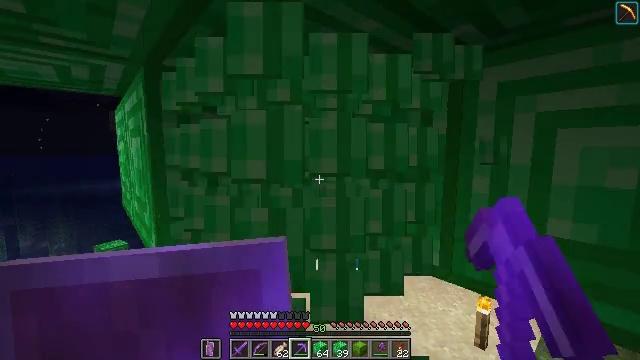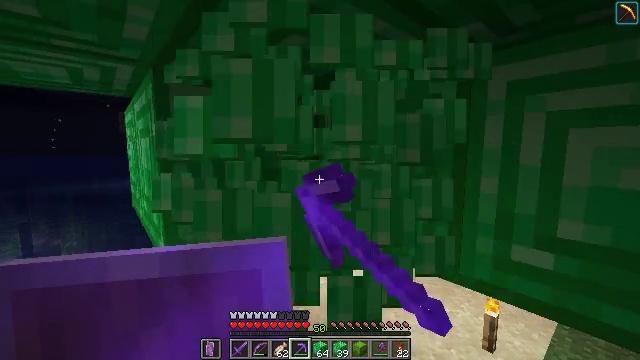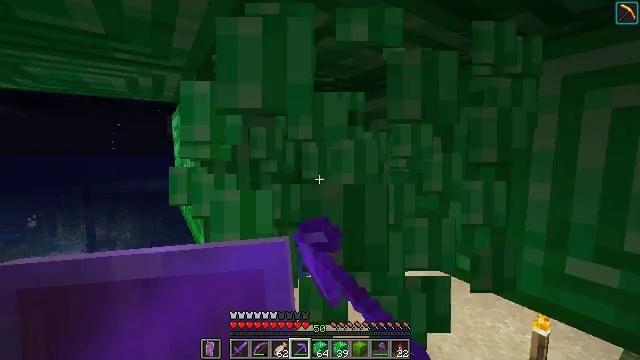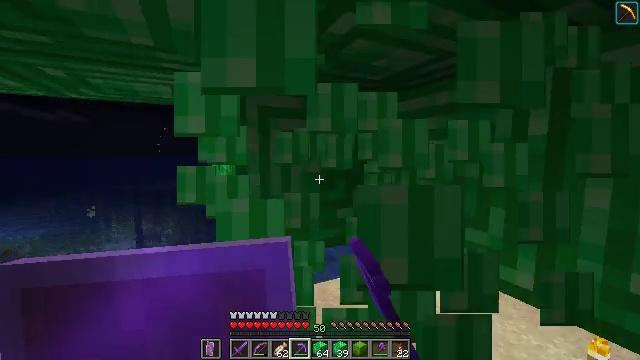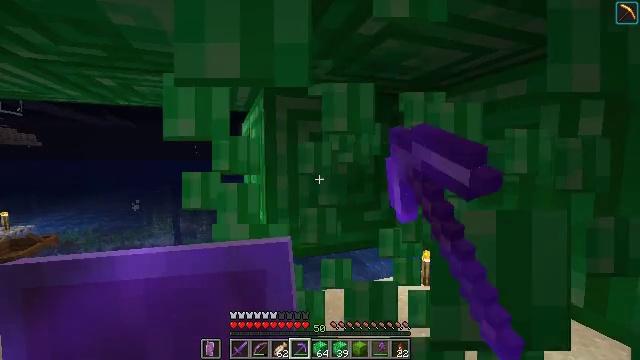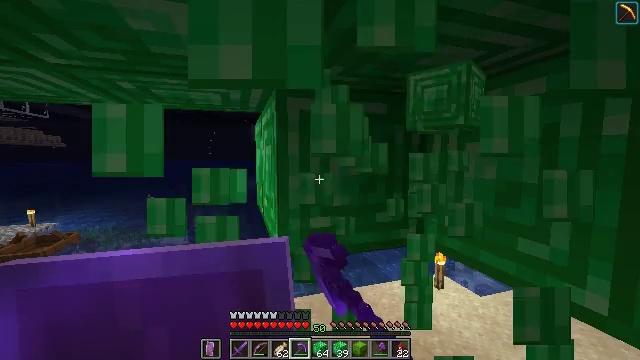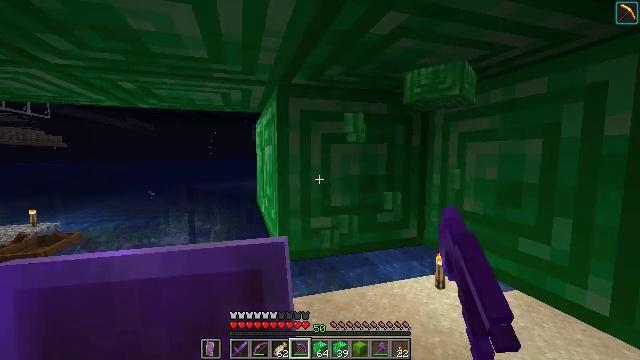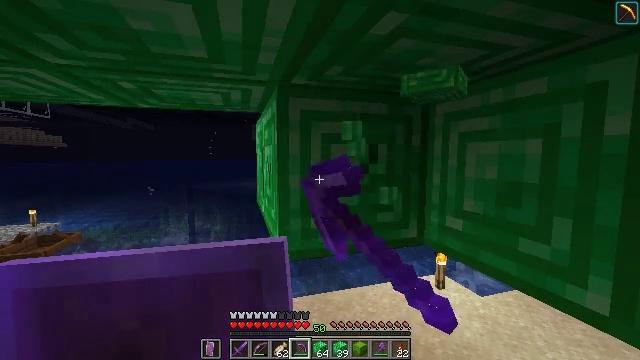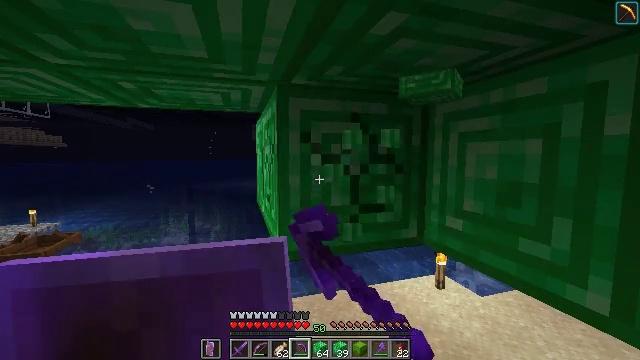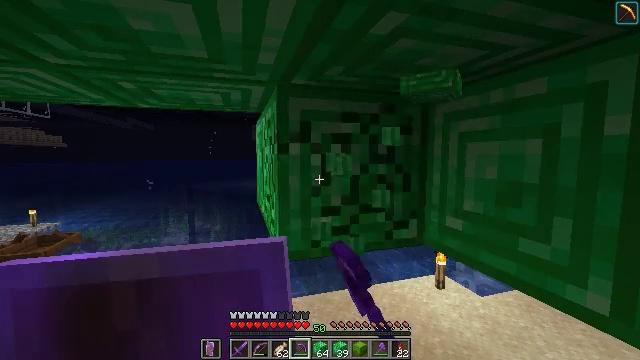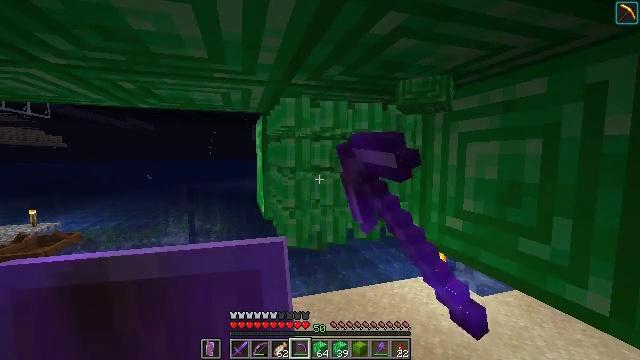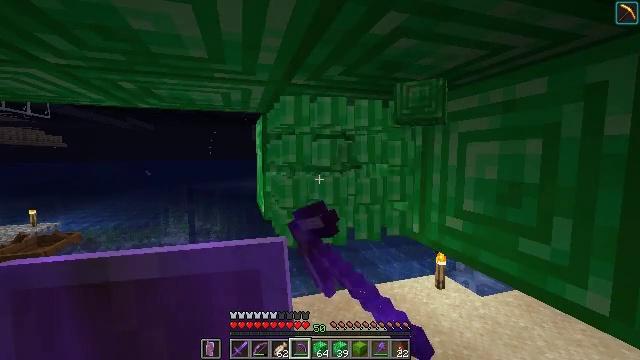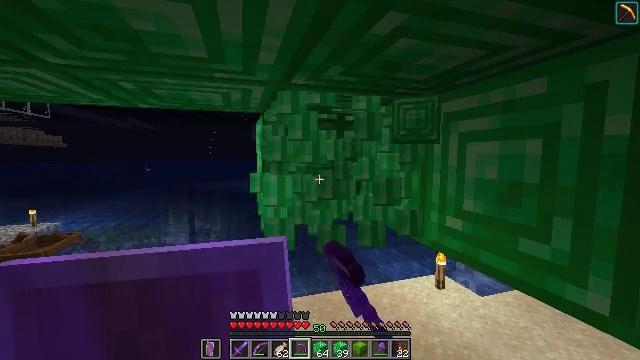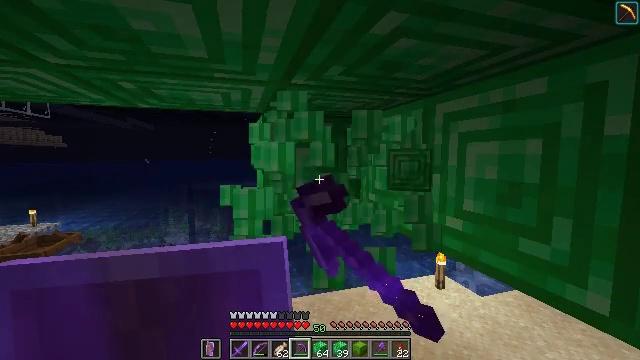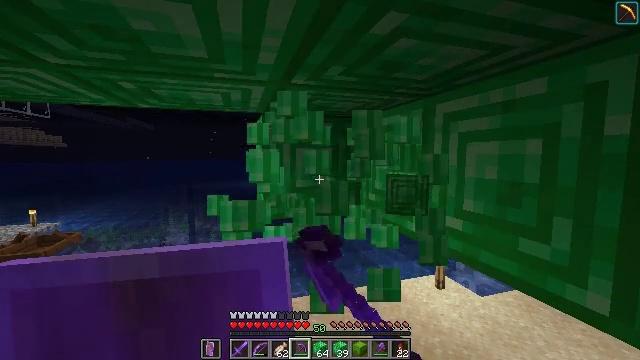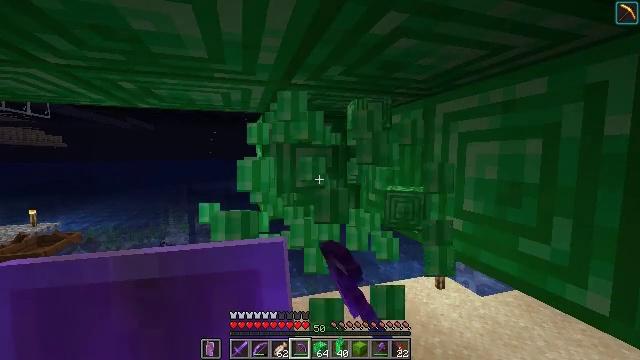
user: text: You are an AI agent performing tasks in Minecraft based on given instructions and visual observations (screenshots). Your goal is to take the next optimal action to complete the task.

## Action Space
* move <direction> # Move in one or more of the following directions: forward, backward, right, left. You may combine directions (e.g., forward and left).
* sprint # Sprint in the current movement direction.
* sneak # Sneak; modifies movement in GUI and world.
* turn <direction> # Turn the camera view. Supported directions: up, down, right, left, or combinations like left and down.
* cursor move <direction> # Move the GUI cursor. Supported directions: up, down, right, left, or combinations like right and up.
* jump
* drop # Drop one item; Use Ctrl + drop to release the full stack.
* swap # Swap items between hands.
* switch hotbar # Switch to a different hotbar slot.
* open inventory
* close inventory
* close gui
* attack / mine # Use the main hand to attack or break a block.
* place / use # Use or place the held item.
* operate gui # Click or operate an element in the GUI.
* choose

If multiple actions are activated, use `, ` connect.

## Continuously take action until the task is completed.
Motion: motion action
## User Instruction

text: Use a pickaxe to mine the emerald block.
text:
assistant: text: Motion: turn left, attack / mine
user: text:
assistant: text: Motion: turn left, attack / mine
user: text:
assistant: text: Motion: turn left, attack / mine
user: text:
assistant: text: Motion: turn left, attack / mine
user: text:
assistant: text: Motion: turn left, attack / mine
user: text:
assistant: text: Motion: attack / mine
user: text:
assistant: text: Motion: attack / mine
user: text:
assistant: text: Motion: attack / mine
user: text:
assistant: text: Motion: attack / mine
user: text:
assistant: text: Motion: attack / mine
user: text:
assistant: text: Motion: attack / mine
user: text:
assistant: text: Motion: attack / mine
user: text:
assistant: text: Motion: attack / mine
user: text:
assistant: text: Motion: attack / mine
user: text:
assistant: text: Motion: attack / mine
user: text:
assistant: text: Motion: attack / mine
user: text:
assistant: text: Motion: attack / mine
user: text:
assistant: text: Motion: attack / mine
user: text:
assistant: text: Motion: attack / mine
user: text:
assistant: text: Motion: attack / mine
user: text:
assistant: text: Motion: attack / mine
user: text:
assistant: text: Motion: move forward, attack / mine
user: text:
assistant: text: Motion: move forward, attack / mine
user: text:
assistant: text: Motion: attack / mine
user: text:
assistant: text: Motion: attack / mine
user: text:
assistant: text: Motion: attack / mine
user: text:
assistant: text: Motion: attack / mine
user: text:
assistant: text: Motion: attack / mine
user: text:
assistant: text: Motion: attack / mine
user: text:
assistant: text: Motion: attack / mine